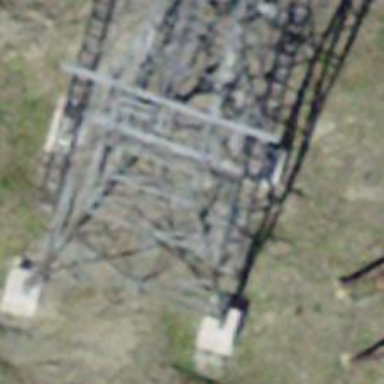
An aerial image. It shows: Pylon used for aerialway.